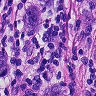
Metastatic tissue present: no